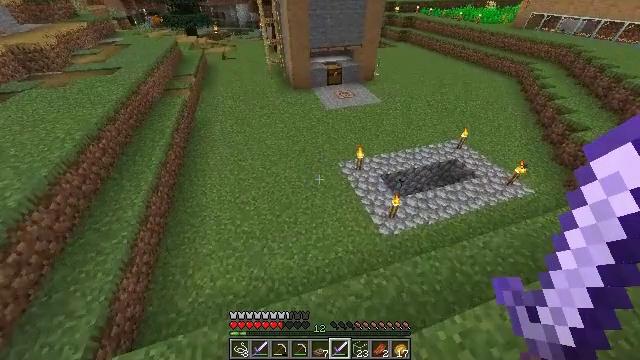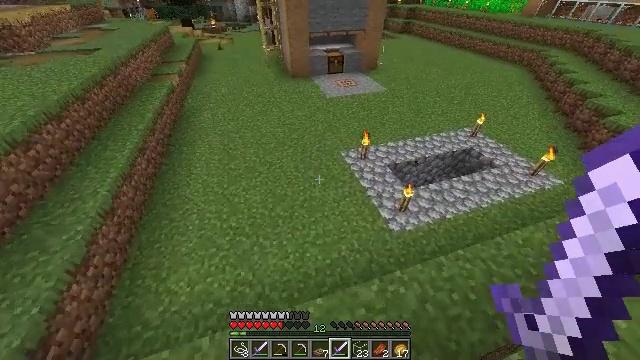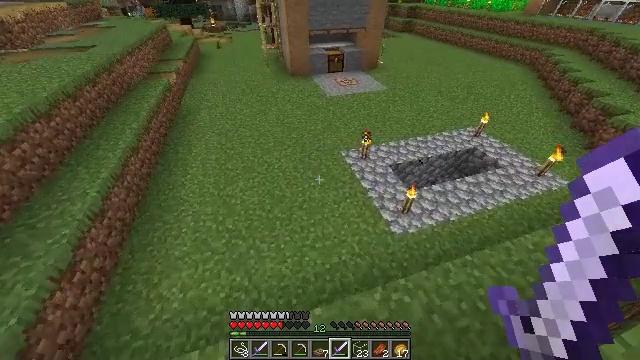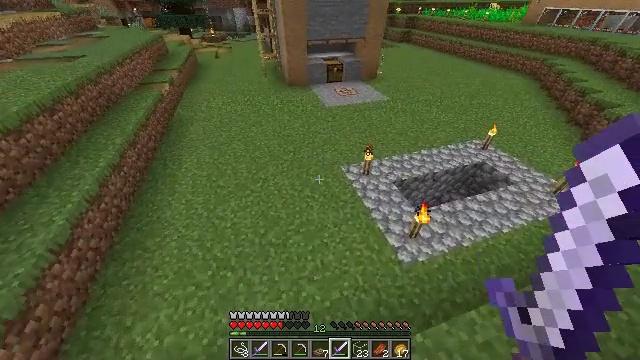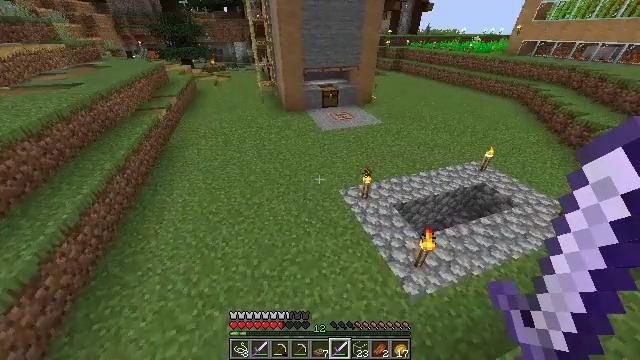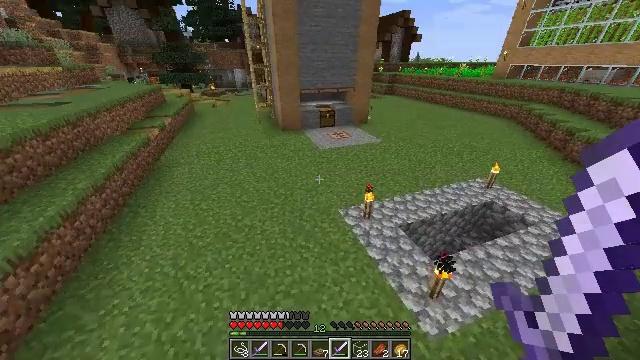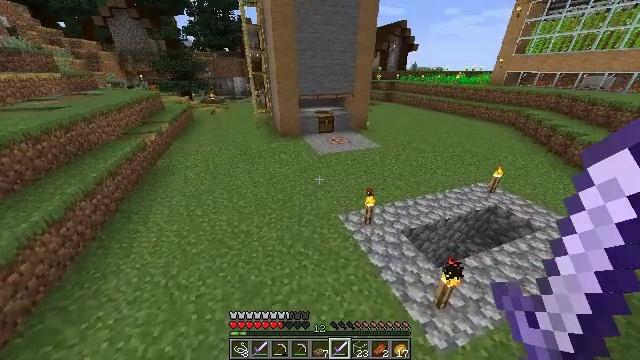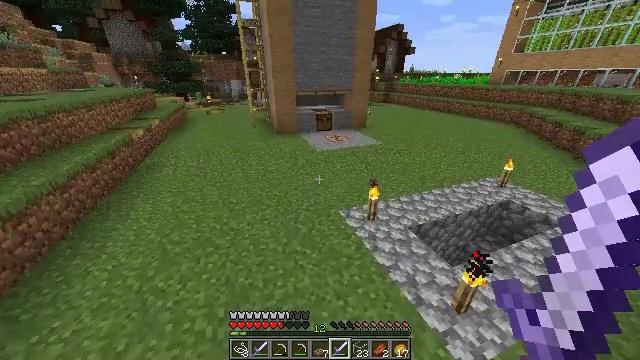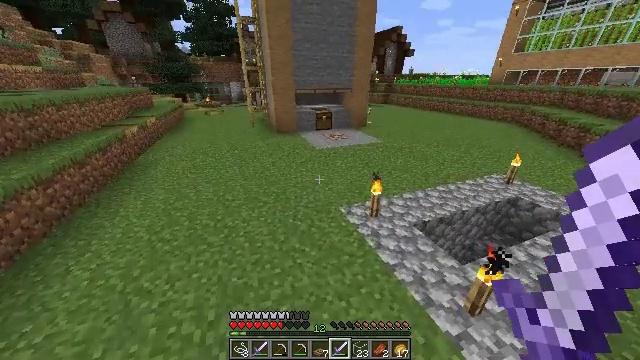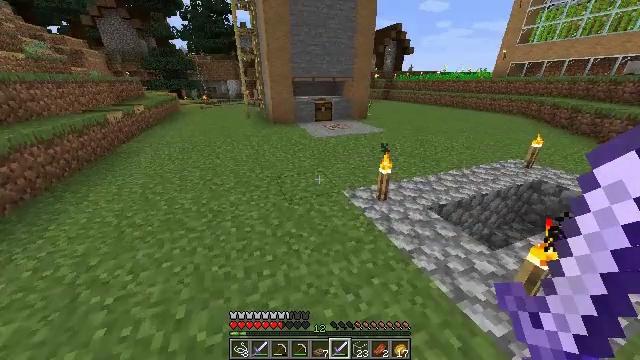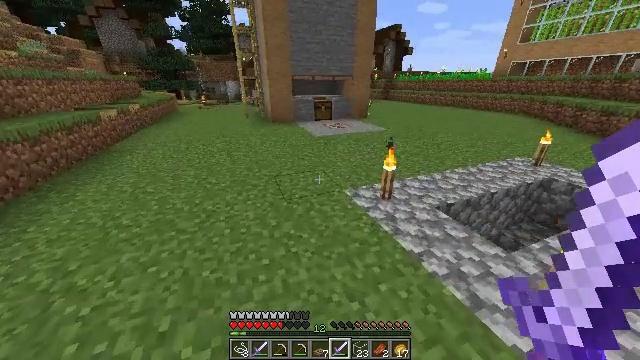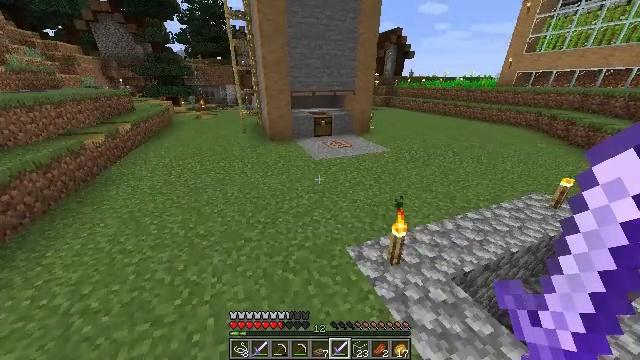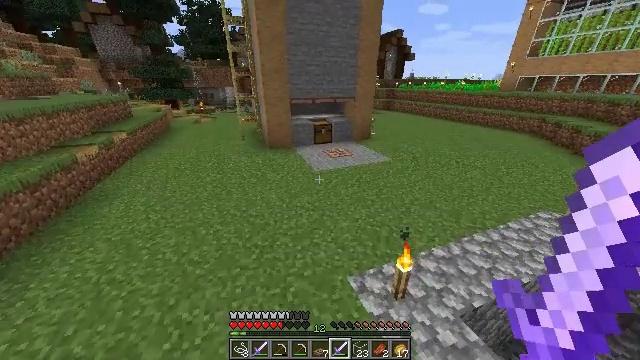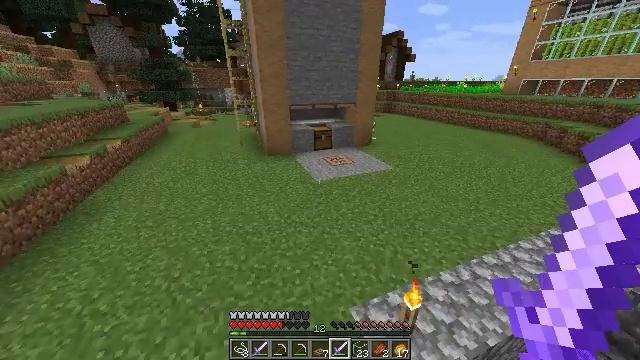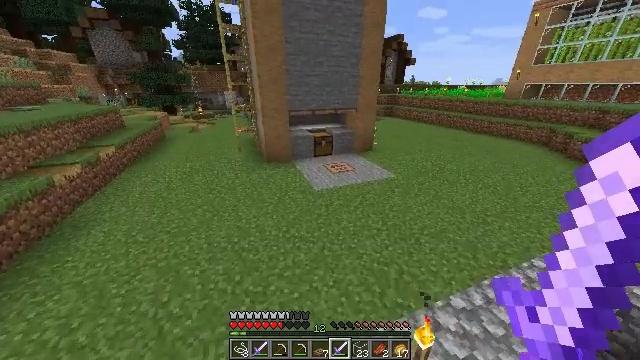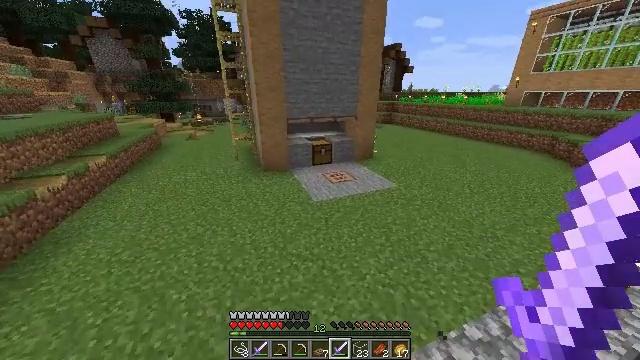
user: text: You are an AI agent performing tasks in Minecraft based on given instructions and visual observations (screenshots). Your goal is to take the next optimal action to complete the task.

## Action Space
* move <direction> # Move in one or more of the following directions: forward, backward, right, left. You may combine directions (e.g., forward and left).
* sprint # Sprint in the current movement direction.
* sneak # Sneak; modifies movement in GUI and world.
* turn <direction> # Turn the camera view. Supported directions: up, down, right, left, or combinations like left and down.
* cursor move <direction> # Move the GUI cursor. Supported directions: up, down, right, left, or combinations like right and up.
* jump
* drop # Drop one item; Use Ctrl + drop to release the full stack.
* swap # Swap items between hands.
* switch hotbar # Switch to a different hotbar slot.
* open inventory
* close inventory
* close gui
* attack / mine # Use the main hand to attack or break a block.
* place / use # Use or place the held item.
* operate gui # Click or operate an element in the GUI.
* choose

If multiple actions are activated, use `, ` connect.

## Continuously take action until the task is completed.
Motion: motion action
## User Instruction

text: Combine paper and leather on the crafting table to craft a book.
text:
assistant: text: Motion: move forward
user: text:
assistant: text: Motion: move forward, sprint
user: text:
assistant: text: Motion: move forward, sprint, turn up
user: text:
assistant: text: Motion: move forward, sprint, turn right and up
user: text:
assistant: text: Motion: move forward, turn up
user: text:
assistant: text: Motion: move forward, turn up
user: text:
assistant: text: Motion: move forward, turn up
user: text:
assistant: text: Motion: move forward
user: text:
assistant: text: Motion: move forward
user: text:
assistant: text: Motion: move forward, jump
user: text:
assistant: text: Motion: move forward, jump
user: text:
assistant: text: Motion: move forward, jump
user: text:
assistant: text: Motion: move forward, jump
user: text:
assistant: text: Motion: move forward, jump
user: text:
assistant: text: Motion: move forward, turn up, jump
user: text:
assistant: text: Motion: move forward, turn up, jump
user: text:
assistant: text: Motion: move forward, turn up, jump
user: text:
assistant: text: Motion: move forward, jump
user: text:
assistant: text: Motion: move forward, jump
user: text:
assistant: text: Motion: move forward, jump
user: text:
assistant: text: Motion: move forward, jump
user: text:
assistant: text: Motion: move forward, sprint, jump
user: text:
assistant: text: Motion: move forward, sprint, jump
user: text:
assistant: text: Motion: move forward, sprint, jump
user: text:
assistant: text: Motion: move forward, sprint, jump
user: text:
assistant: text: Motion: move forward, jump
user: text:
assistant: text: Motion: move forward, jump
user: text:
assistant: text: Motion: move forward, jump
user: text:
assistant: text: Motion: move forward, jump
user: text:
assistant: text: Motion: move forward, jump